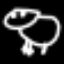
Label: frog